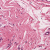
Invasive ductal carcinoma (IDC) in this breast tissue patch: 0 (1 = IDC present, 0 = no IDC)